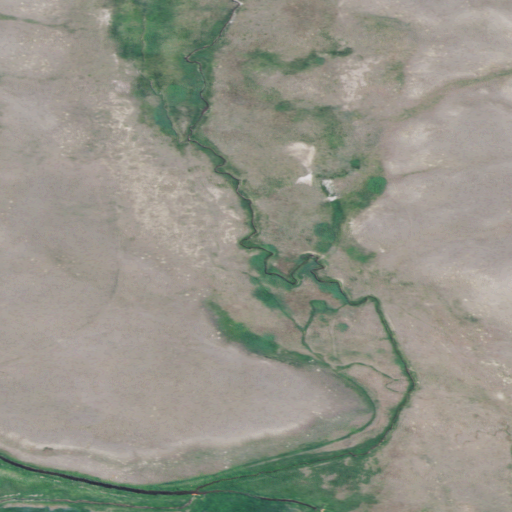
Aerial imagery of valley in Montana named Dresback Coulee containing grassland and herbaceous wetlands